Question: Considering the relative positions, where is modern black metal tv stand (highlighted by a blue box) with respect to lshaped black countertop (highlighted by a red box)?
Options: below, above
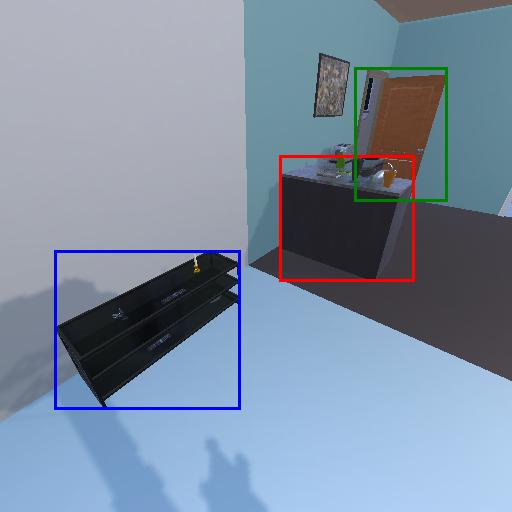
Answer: below